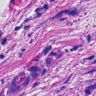
Metastatic tissue present: yes